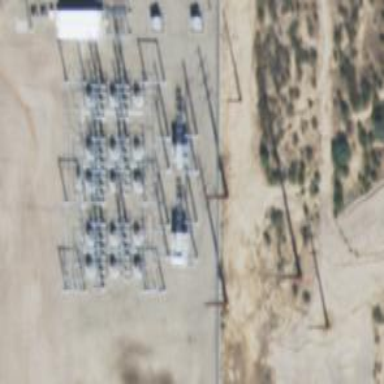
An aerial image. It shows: Switch for power supply.